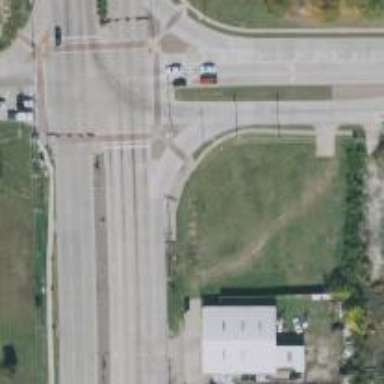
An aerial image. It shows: Crossing road.